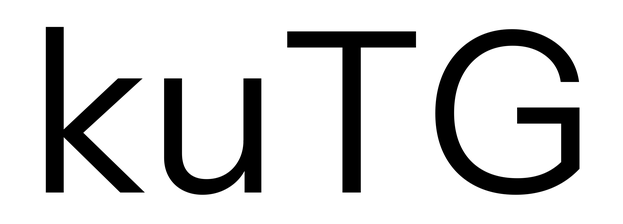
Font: InstrumentSans_Regular